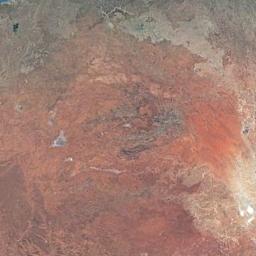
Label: desert